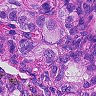
Metastatic tissue present: yes